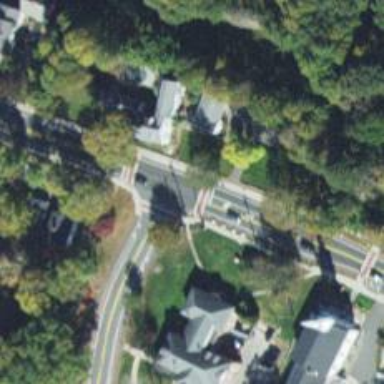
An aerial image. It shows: Crossing road.